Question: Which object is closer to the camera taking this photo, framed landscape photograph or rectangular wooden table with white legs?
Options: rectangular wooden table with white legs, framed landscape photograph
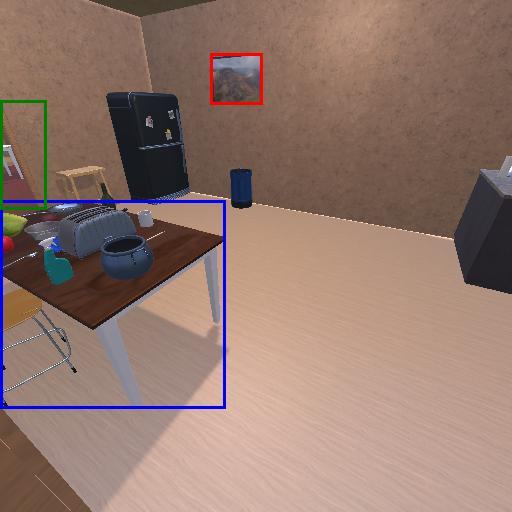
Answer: rectangular wooden table with white legs